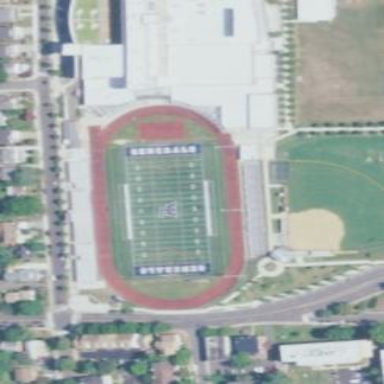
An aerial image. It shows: Pitch for American football with artificial turf surface.